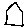
Label: hexagon